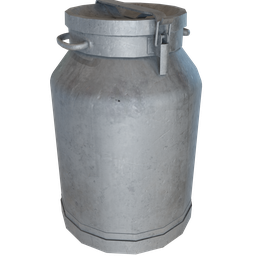
Label: tools